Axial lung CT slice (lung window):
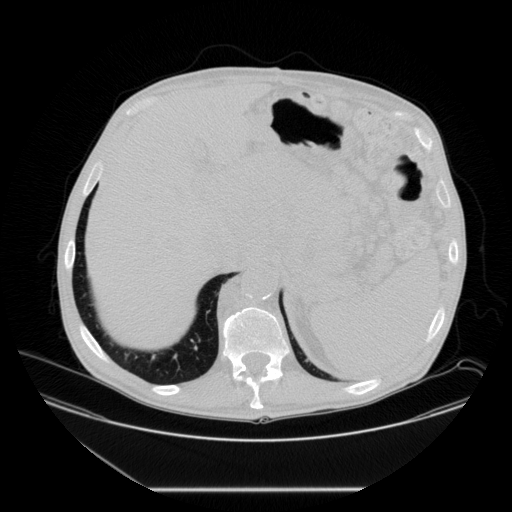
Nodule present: no